Question: I'm going over the following book - <URL> and one of the sections talks about deriving formulas from code to estimate performance.
For example, Line D's formula is "N/6 - N/2 + N/3".
I can see that three "N"s are for three for loops. And how cubed and squared are derived. But why is "N/6" and why subtraction and then addition?

Thanks.
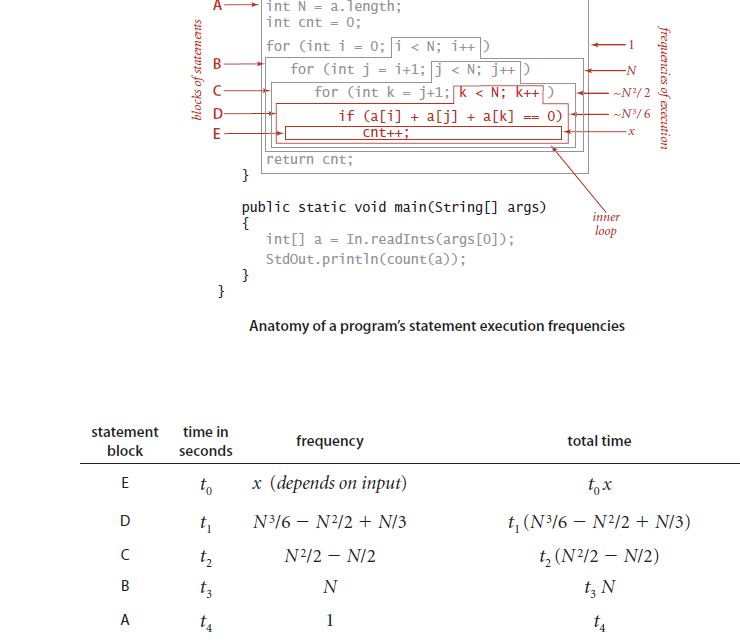
Answer: Sometimes it helps to make the numbers concrete, and trace through the whole program the long way (as it were) putting concrete numbers to each of the quantities you're confused about.
So in this case, if N is (arbitrarily) 10, then what happens?
Well, for the A block, it doesn't matter: that executes once.
For the B block, it does matter: i starts at 0, and executes until and including i=9, for a total of 10 executions, but N is 10.
For the C block, it gets trickier: When i is 0, j initializes to 1, and executes until and including j=9, for a sub-total of 9 executions. Then the next time through, i=1, to j initializes to 2, and executes 8 times, etc. All total, it executes 9+8+7+6+5+4+3+2+1=45 times. But that's (N^2-N)/2.
The D and the E block follow the same way.
That said, you shouldn't have to laboriously work your way through every example, like that. The two answers above mine are perfectly correct and perfectly succinct. For little loops like these, I usually think geometrically: The B block is like marking out notches on a ruler, which is measuring length. The C block is like marking out squares on a grid, first a row of 9, then a row of 8, etc. It's sort of like measuring area, and in this case, the area looks like a triangle, which has an area proportional to N^2.
If my geometrical analogy doesn't work for you, that's okay. Do enough of these and you'll hopefully get an intuitive framework.